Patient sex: M
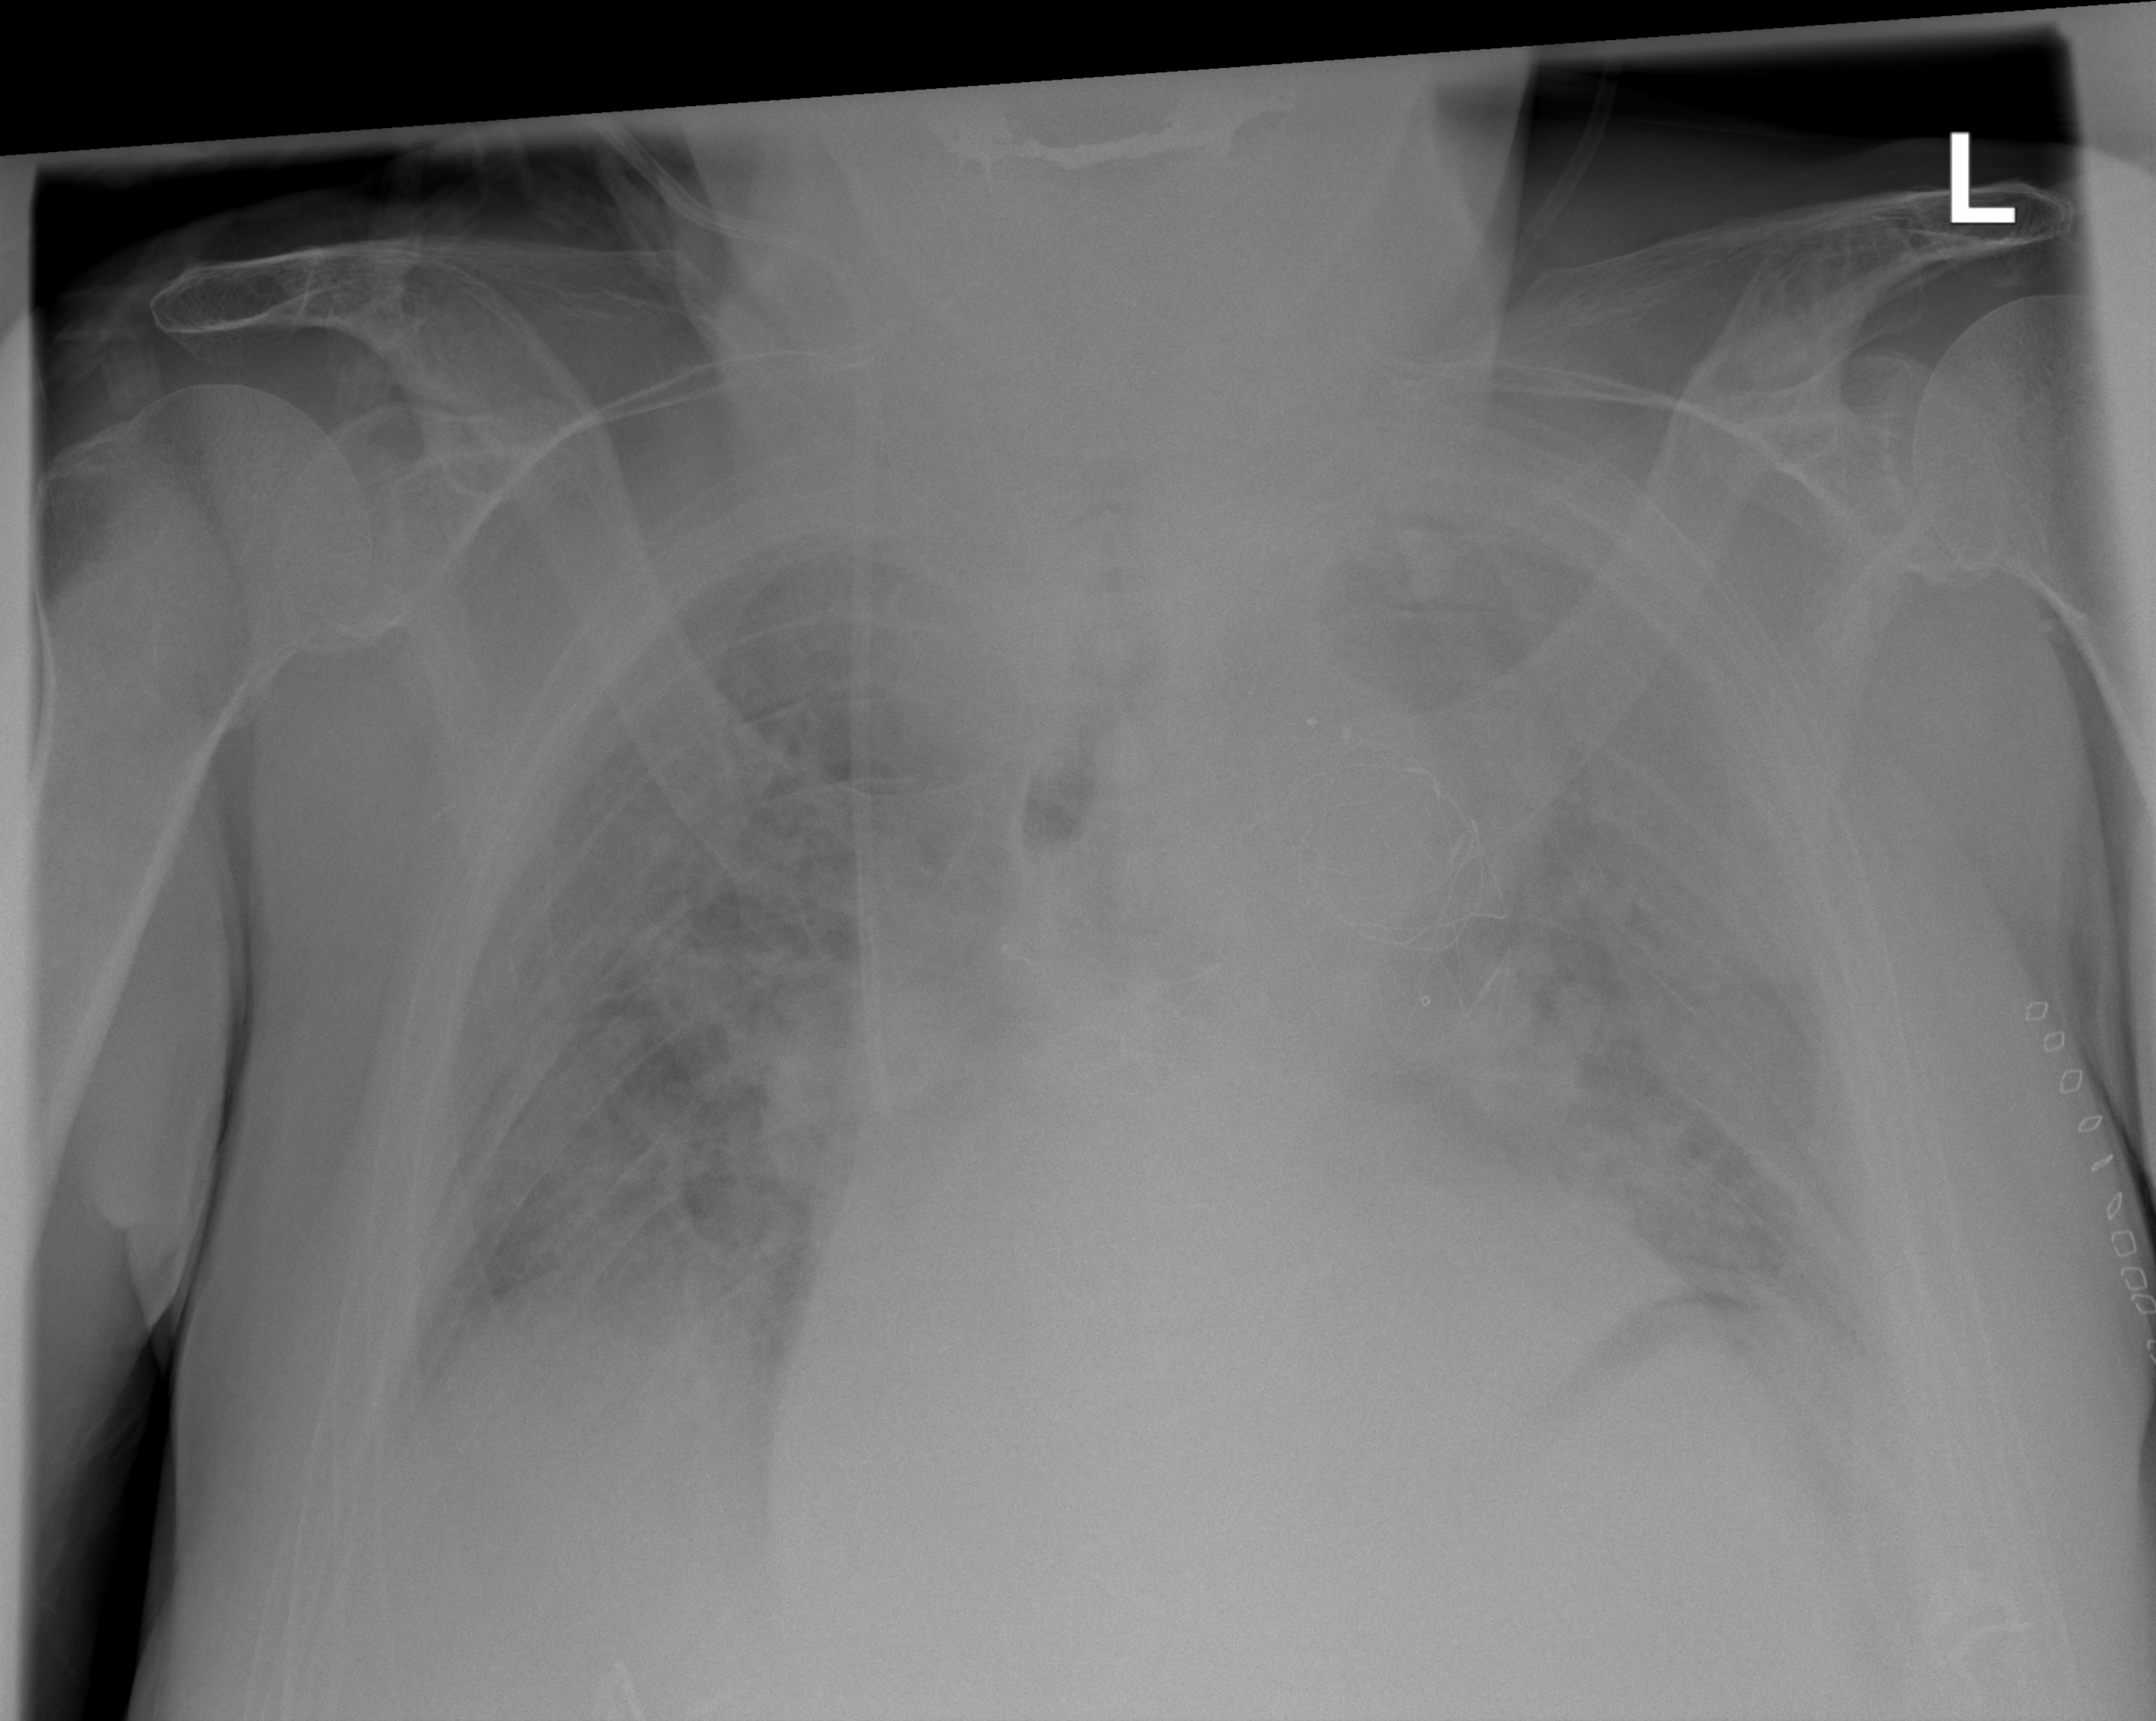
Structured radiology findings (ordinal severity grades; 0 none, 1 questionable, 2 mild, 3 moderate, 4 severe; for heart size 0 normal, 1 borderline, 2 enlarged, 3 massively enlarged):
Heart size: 3
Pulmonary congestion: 3
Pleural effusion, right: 2
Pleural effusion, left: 2
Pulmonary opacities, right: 2
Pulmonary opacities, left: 2
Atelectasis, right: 2
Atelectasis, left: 2